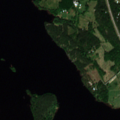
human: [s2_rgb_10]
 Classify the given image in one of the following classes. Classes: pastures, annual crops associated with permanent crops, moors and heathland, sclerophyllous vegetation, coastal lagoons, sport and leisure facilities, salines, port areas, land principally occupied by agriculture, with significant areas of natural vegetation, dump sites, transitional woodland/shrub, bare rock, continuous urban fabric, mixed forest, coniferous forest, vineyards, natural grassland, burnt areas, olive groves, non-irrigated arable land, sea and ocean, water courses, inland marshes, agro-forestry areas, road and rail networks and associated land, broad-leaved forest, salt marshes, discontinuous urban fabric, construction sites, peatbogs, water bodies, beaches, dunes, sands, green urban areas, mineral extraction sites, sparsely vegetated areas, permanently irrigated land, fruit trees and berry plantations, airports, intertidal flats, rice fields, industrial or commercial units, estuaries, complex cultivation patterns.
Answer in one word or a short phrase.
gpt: land principally occupied by agriculture, with significant areas of natural vegetation, coniferous forest, mixed forest, water bodies